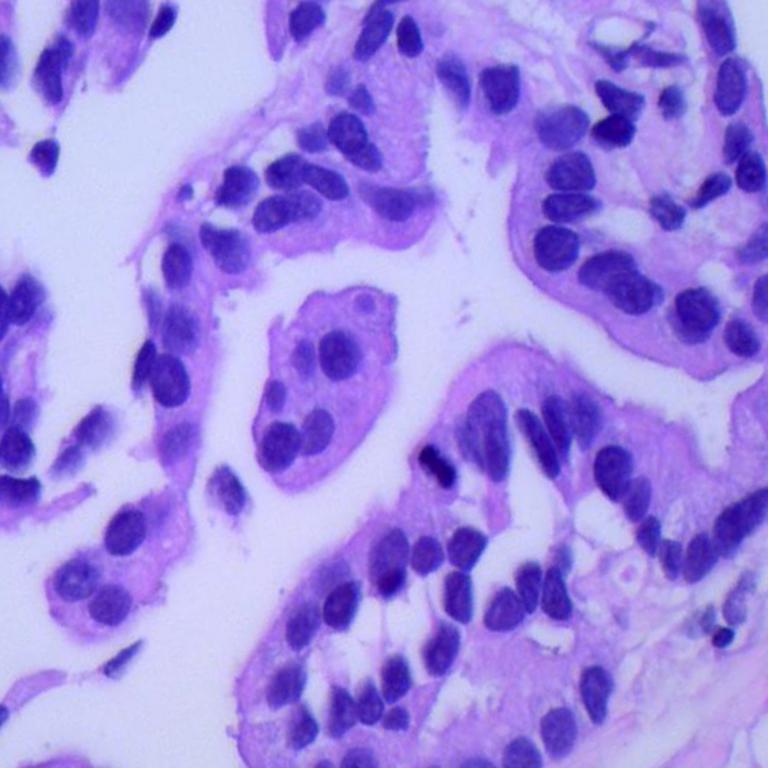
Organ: lung
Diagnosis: adenocarcinomas